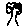
Label: tree